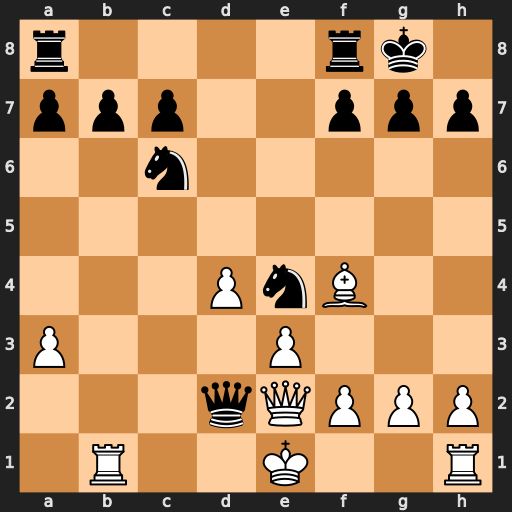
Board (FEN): r4rk1/ppp2ppp/2n5/8/3PnB2/P3P3/3qQPPP/1R2K2R
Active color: w
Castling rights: K
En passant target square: -
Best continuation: Qxd2 Nxd2 Kxd2